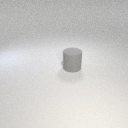
large gray rubber cylinder